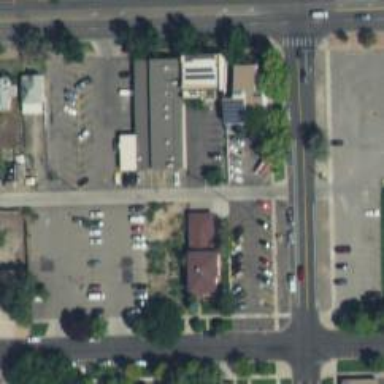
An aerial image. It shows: Parking space.